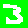
Digit: 3